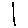
Label: line